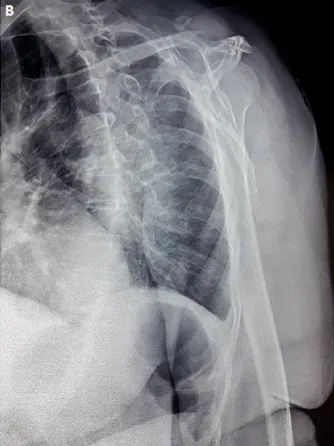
Lateral view showing the humeral head projected behind the glenoid.
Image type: radiology (x_ray)